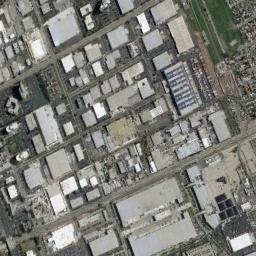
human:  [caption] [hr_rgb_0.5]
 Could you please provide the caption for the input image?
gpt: In an industrial area, There are factories, Roads and some open-air machinery and equipment, Pipelines, Etc , And green belts .

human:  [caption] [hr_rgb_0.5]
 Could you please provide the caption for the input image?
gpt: There are many houses of different shapes and sizes in the industrial zone .

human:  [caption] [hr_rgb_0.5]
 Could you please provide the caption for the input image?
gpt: Part of the building in the industrial area has a white roof .

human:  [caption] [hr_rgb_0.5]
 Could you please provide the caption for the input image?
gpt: The industrial area has lots of neatly arranged workshops of different colors and some roads go through the industrial area .

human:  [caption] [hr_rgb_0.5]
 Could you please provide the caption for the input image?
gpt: There are many gray buildings and some white buildings on the industrial area .